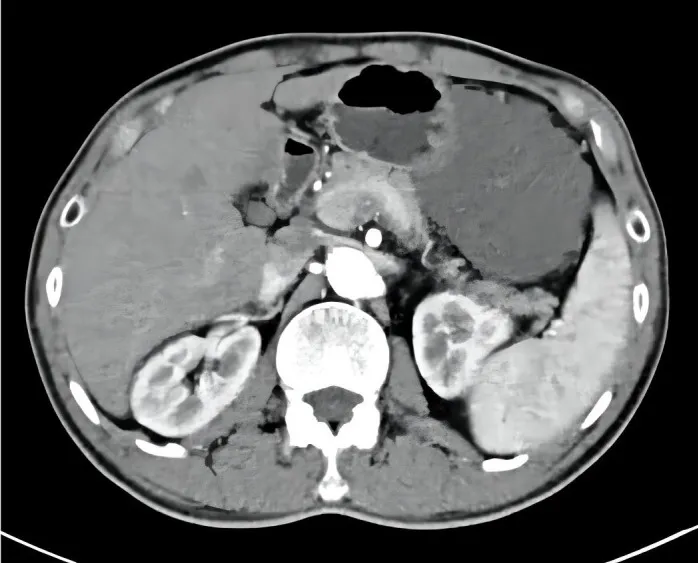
Post-treatment abdominal CT results with imatinib: the primary tumor is significantly reduced.
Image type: radiology (ct)